Question: I have a slider control that I want to represent playback speed in a media player application that I am building. The code I have currently is:
'''
<Slider x:Name="slrSpeed" Width="100" VerticalAlignment="Center" Minimum="1" Maximum="5" Value="3" LargeChange="1" SmallChange="1" TickPlacement="BottomRight" />
'''
I want it to only allow whole number values of 1-5 (so no 4.5 etc). which I thought would be doable by setting the 'LargeChange' and 'SmallChange' values to 1, but when I slide it I can still select part numbers.

I also want to change the colour of the slider, track and ticks to be a similar colour to the rest of the images I am using as buttons. Can someone point me in the right direction on that?
Thanks!
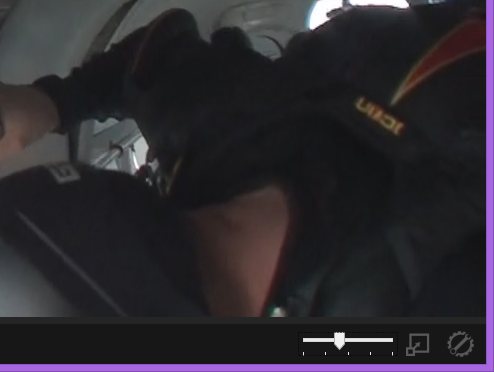
Answer: You need to enable <URL>
> When the position of a Thumb is changed and the IsSnapToTickEnabled property is set to true, the Thumb is automatically moved to the closest tick mark.
'''
<Slider ... IsSnapToTickEnabled="True"/>
'''
Ticks colour you can change by setting 'Foreground' but for track you'll need to change 'Template' for your 'Slider'. You can read more under <URL>